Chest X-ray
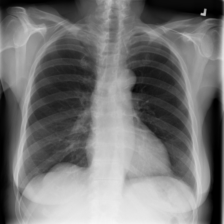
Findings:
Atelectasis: negative
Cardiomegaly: negative
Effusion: negative
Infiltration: negative
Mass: negative
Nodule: negative
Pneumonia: negative
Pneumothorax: negative
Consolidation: negative
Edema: negative
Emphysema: negative
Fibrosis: negative
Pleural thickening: negative
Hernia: negative